Aerial crown-view tile of a tropical tree (Barro Colorado Island, Panama), acquired 20250317:
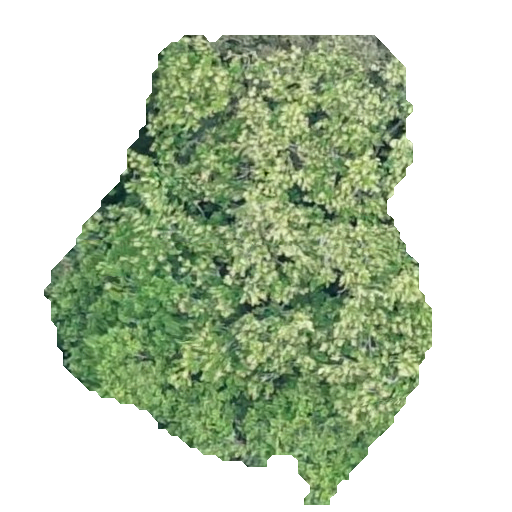
Species: Anacardium excelsum
GBIF accepted scientific name: Anacardium excelsum
Crown area: 186.399 m²